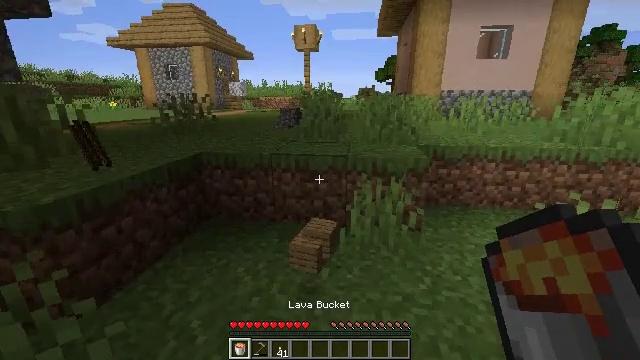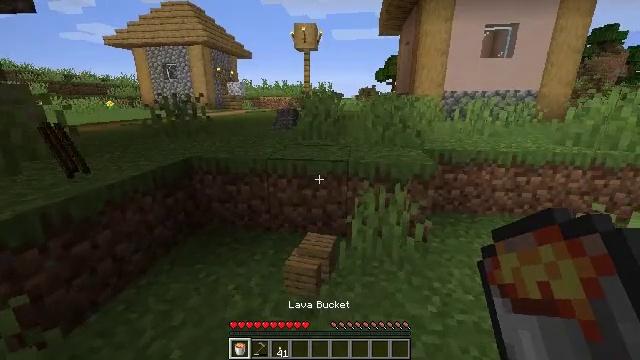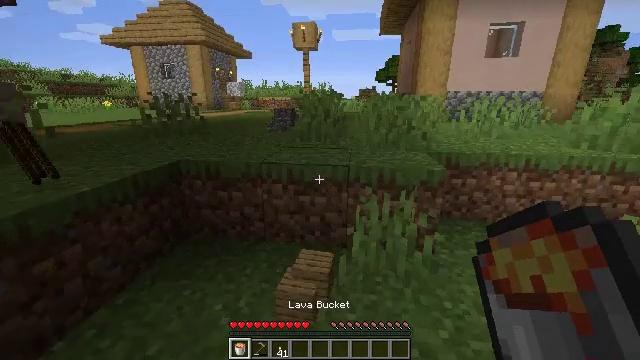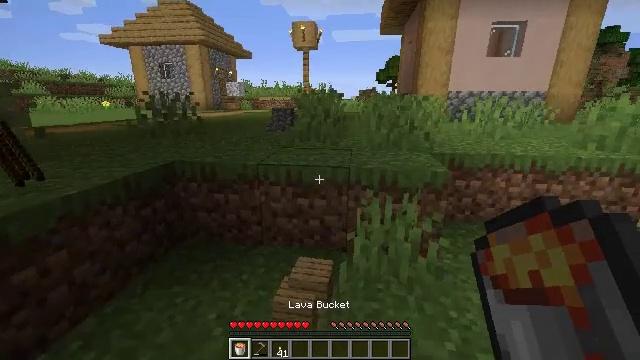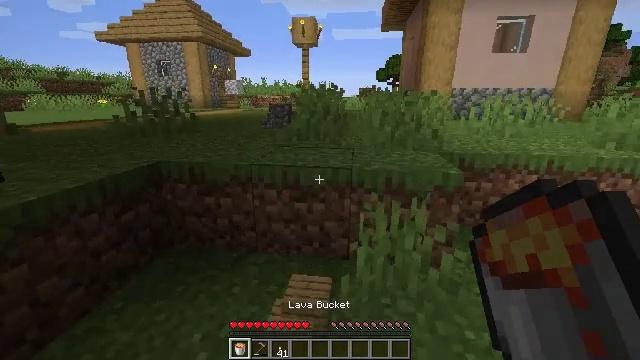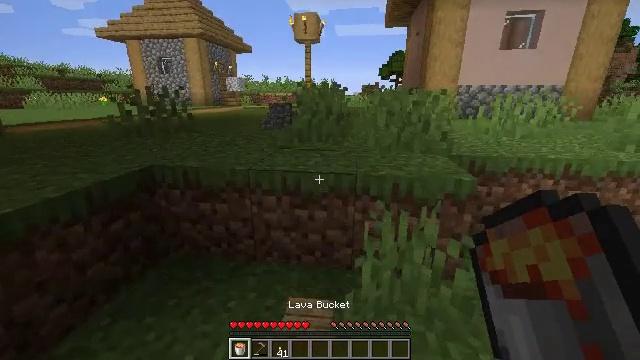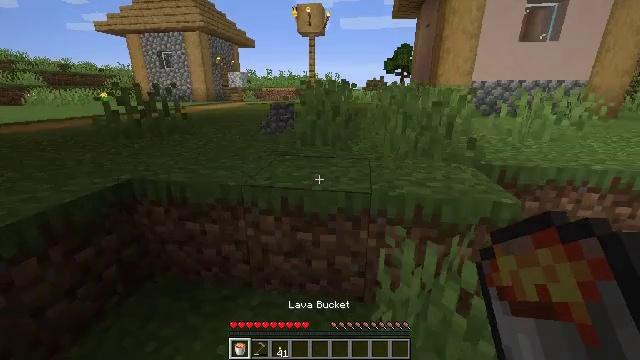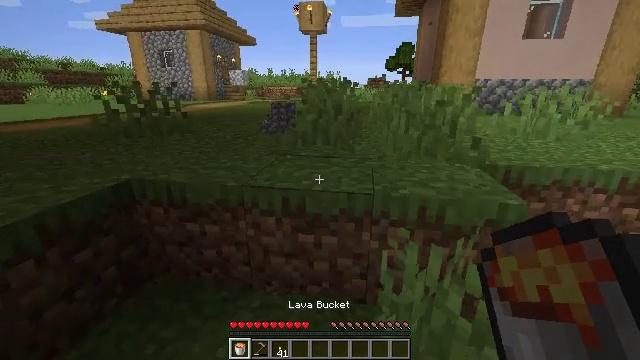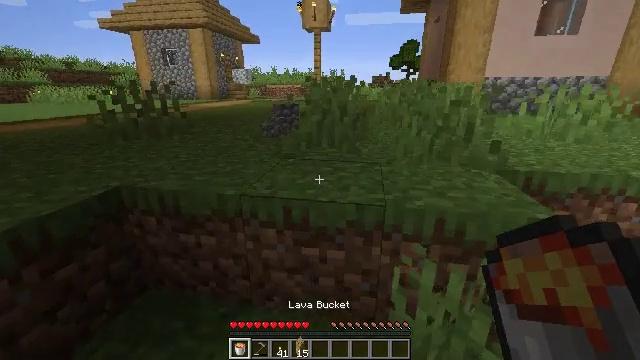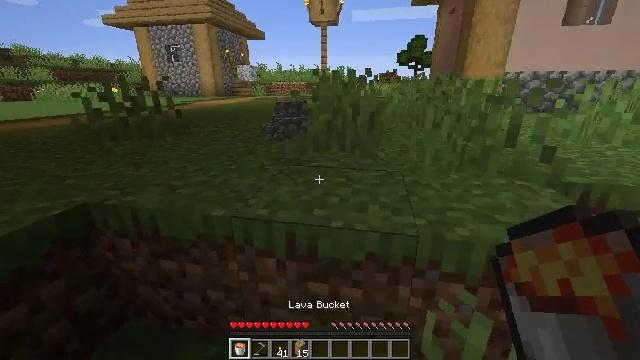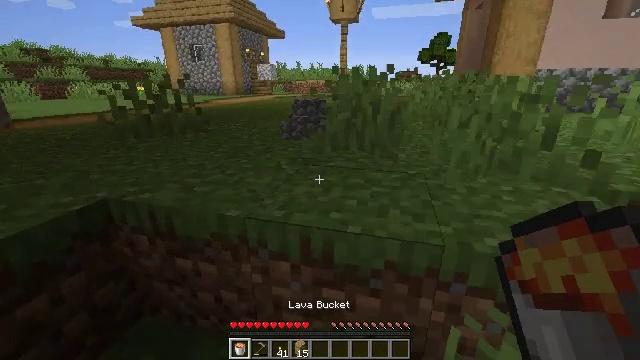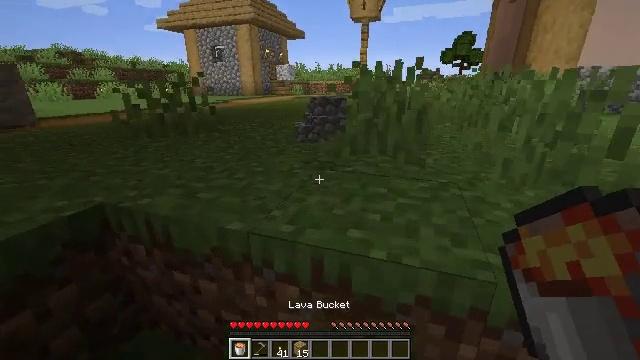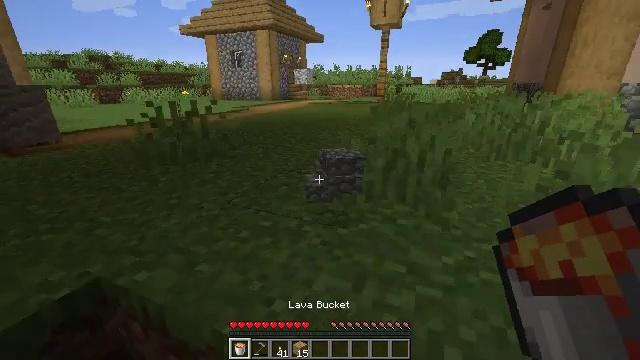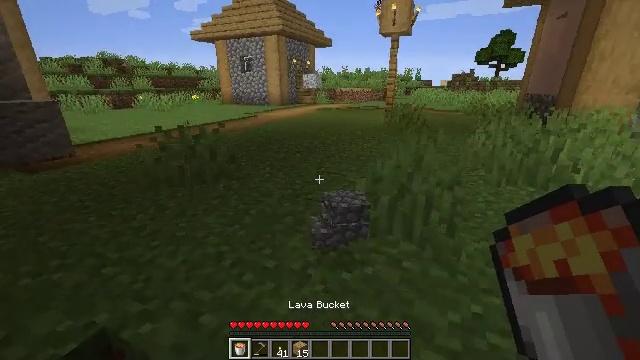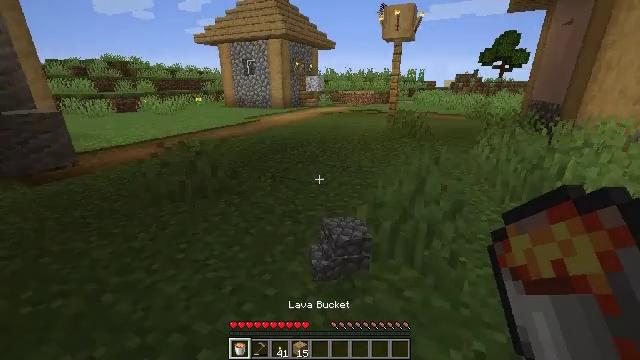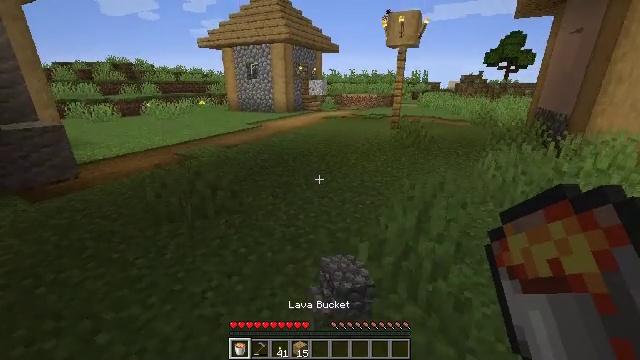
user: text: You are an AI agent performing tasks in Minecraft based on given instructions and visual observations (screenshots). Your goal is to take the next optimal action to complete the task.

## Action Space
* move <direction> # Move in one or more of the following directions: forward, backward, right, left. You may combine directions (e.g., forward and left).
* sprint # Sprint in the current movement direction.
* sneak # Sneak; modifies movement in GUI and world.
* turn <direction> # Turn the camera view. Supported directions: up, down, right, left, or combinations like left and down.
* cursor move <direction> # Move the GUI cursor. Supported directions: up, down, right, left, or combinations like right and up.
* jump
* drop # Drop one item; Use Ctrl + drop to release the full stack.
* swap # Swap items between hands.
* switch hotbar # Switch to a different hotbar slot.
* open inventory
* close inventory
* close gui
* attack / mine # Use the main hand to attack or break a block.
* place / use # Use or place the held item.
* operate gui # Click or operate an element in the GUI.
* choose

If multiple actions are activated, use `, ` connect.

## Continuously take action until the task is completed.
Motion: motion action
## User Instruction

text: Attack the bell to remove it.
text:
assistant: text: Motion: move forward
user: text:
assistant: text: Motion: move forward
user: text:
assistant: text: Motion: move forward
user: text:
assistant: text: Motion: move forward
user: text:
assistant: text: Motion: move forward
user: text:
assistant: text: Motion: move forward
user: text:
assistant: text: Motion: move forward
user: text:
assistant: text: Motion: move forward
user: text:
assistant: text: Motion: move forward, turn left
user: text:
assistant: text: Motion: move forward, turn left
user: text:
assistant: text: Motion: move forward, turn left
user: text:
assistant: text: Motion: move forward, turn left, jump
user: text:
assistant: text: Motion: move forward, turn left, jump
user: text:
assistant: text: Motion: move forward, jump
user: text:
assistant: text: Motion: move forward
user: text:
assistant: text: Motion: move forward, turn left
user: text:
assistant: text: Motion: move forward, turn left
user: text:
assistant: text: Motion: move forward
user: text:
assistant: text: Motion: move forward
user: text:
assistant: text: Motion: move forward, turn left
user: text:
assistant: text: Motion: move forward, turn left
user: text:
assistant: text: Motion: move forward, turn left and down
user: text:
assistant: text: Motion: move forward, turn left
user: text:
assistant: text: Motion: move forward, turn left
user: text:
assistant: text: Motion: turn left and up
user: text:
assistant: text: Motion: move forward, turn left
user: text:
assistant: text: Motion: move forward
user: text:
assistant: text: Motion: move forward
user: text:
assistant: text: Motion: move forward
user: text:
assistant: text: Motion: move forward, turn left